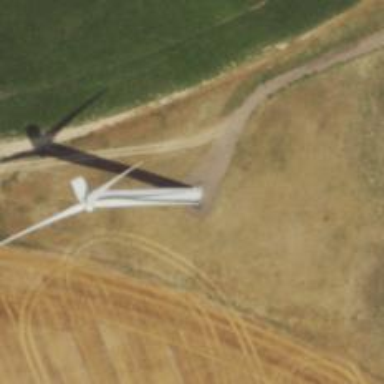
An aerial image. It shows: Wind generator powered by horizontal-axis wind turbine.